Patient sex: M
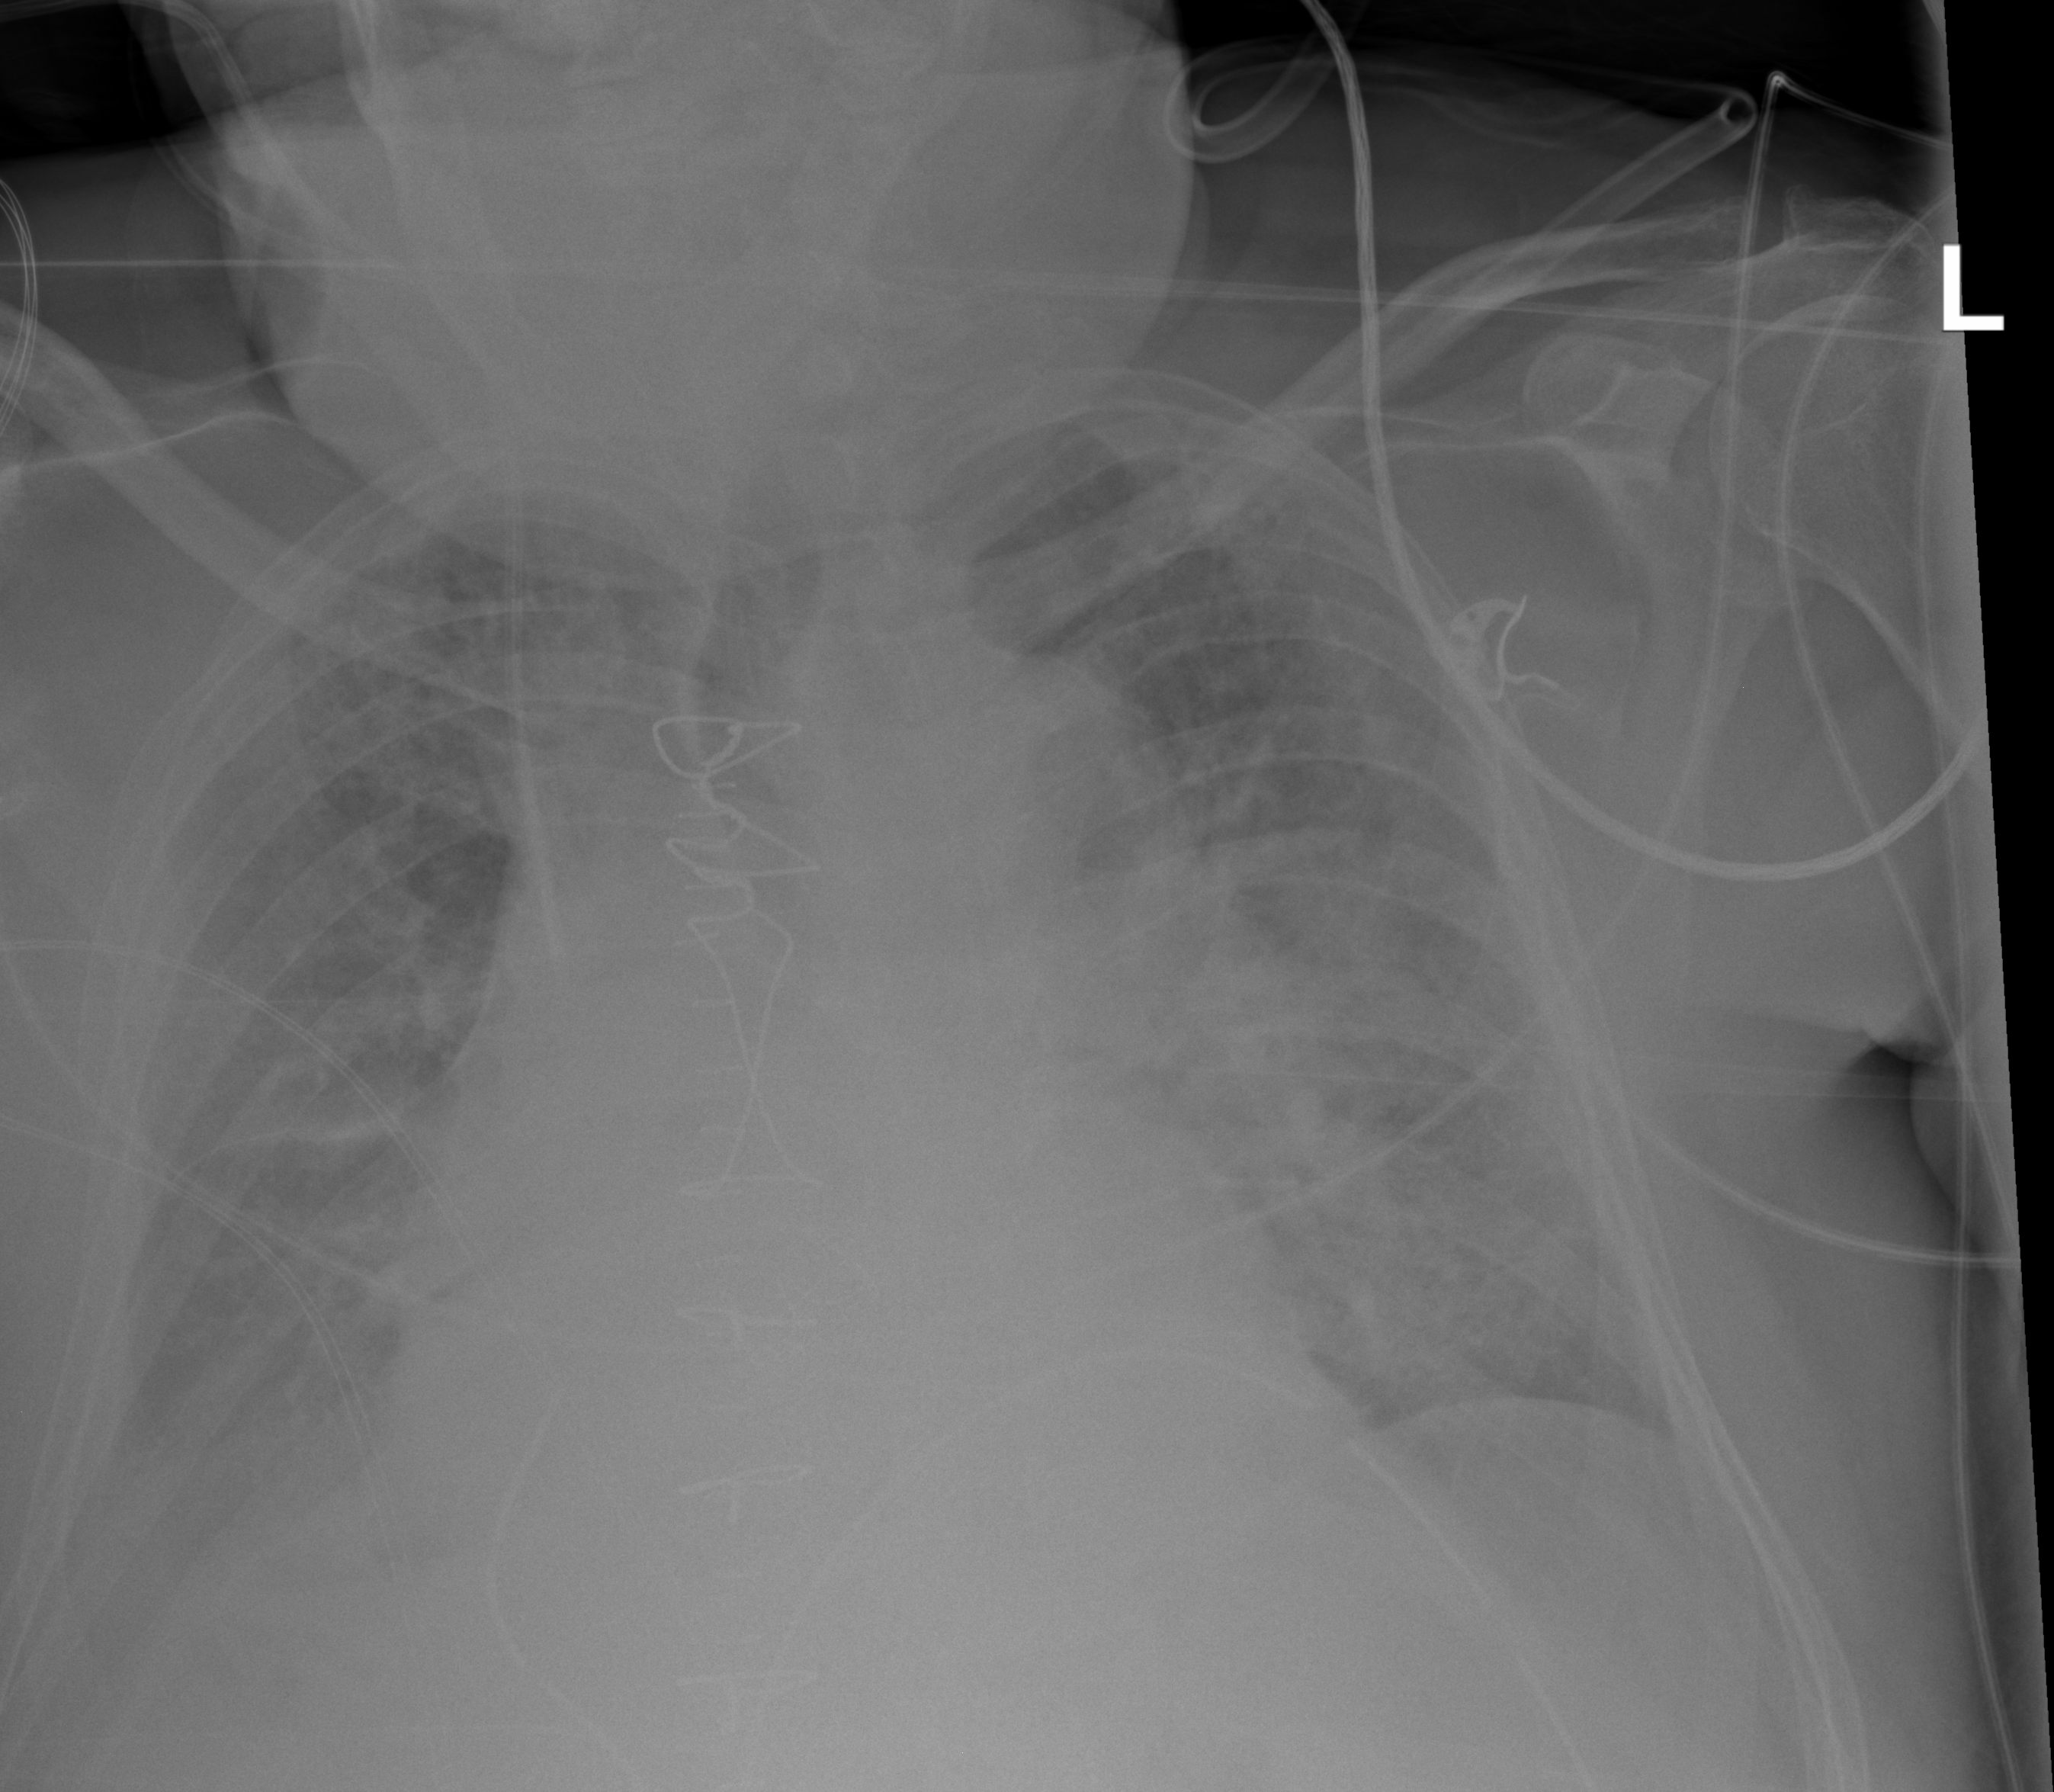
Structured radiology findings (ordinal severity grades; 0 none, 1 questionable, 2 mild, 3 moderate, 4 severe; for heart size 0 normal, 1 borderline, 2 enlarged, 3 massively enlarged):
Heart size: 2
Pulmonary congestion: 3
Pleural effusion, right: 2
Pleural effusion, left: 1
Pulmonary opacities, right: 2
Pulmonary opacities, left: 3
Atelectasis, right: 2
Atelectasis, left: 2